Question: :
stationary mass 'ms=1;'
Eta-constant 'eta=0.45;'
variable number of repetitions, e.g. 'N=5;'
omega 'OM=sqrt(ks/ms);'
angular frequency 'om=eta*OM;'
time period 'T=2*pi/om;'
upper bound 'TTT=1.5;'
variable for creating function 't=0:0.001:TTT;'
I made a function like that:
'''
kt=zeros(size(t));
for j=1:2*N+1
n= j-(N+1);
if n==0
k(j)=ks/2;
else
k(j)=i/pi/n;
end
kt=kt+k(j)*exp(i*n*om*t);
end
'''
It's a wave and there is my . From the complex vector kt with value 1x1501 double I have to make the matrix for . This means that N can be 5, can be 50, 100, etc. The matrix should look like (picture):

Where k1 is k for N=1, k0 is k for N=0 or k-1 is k for N=-1. Size of matrix is 2*N+1 and 2*N+1.
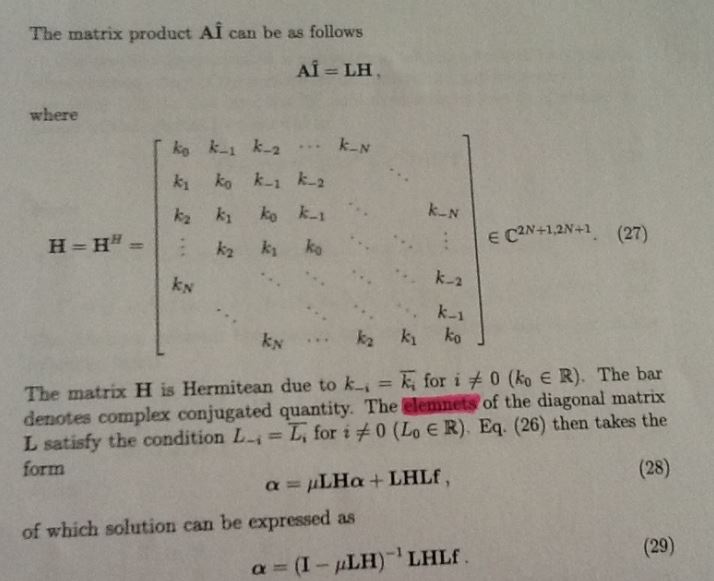
Answer: That's a <URL> command to generate the matrix above. In the general case, this would have been written as:
'''
H = toeplitz(kt(N:end), kt(1:N + 1))
'''
where the first values in 'kt' correspond to , ... , and the last + 1 values are , ... . However, since 'H' is Hermitian, this can be simplified to:
'''
H = toeplitz(kt(N:end));
'''